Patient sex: F
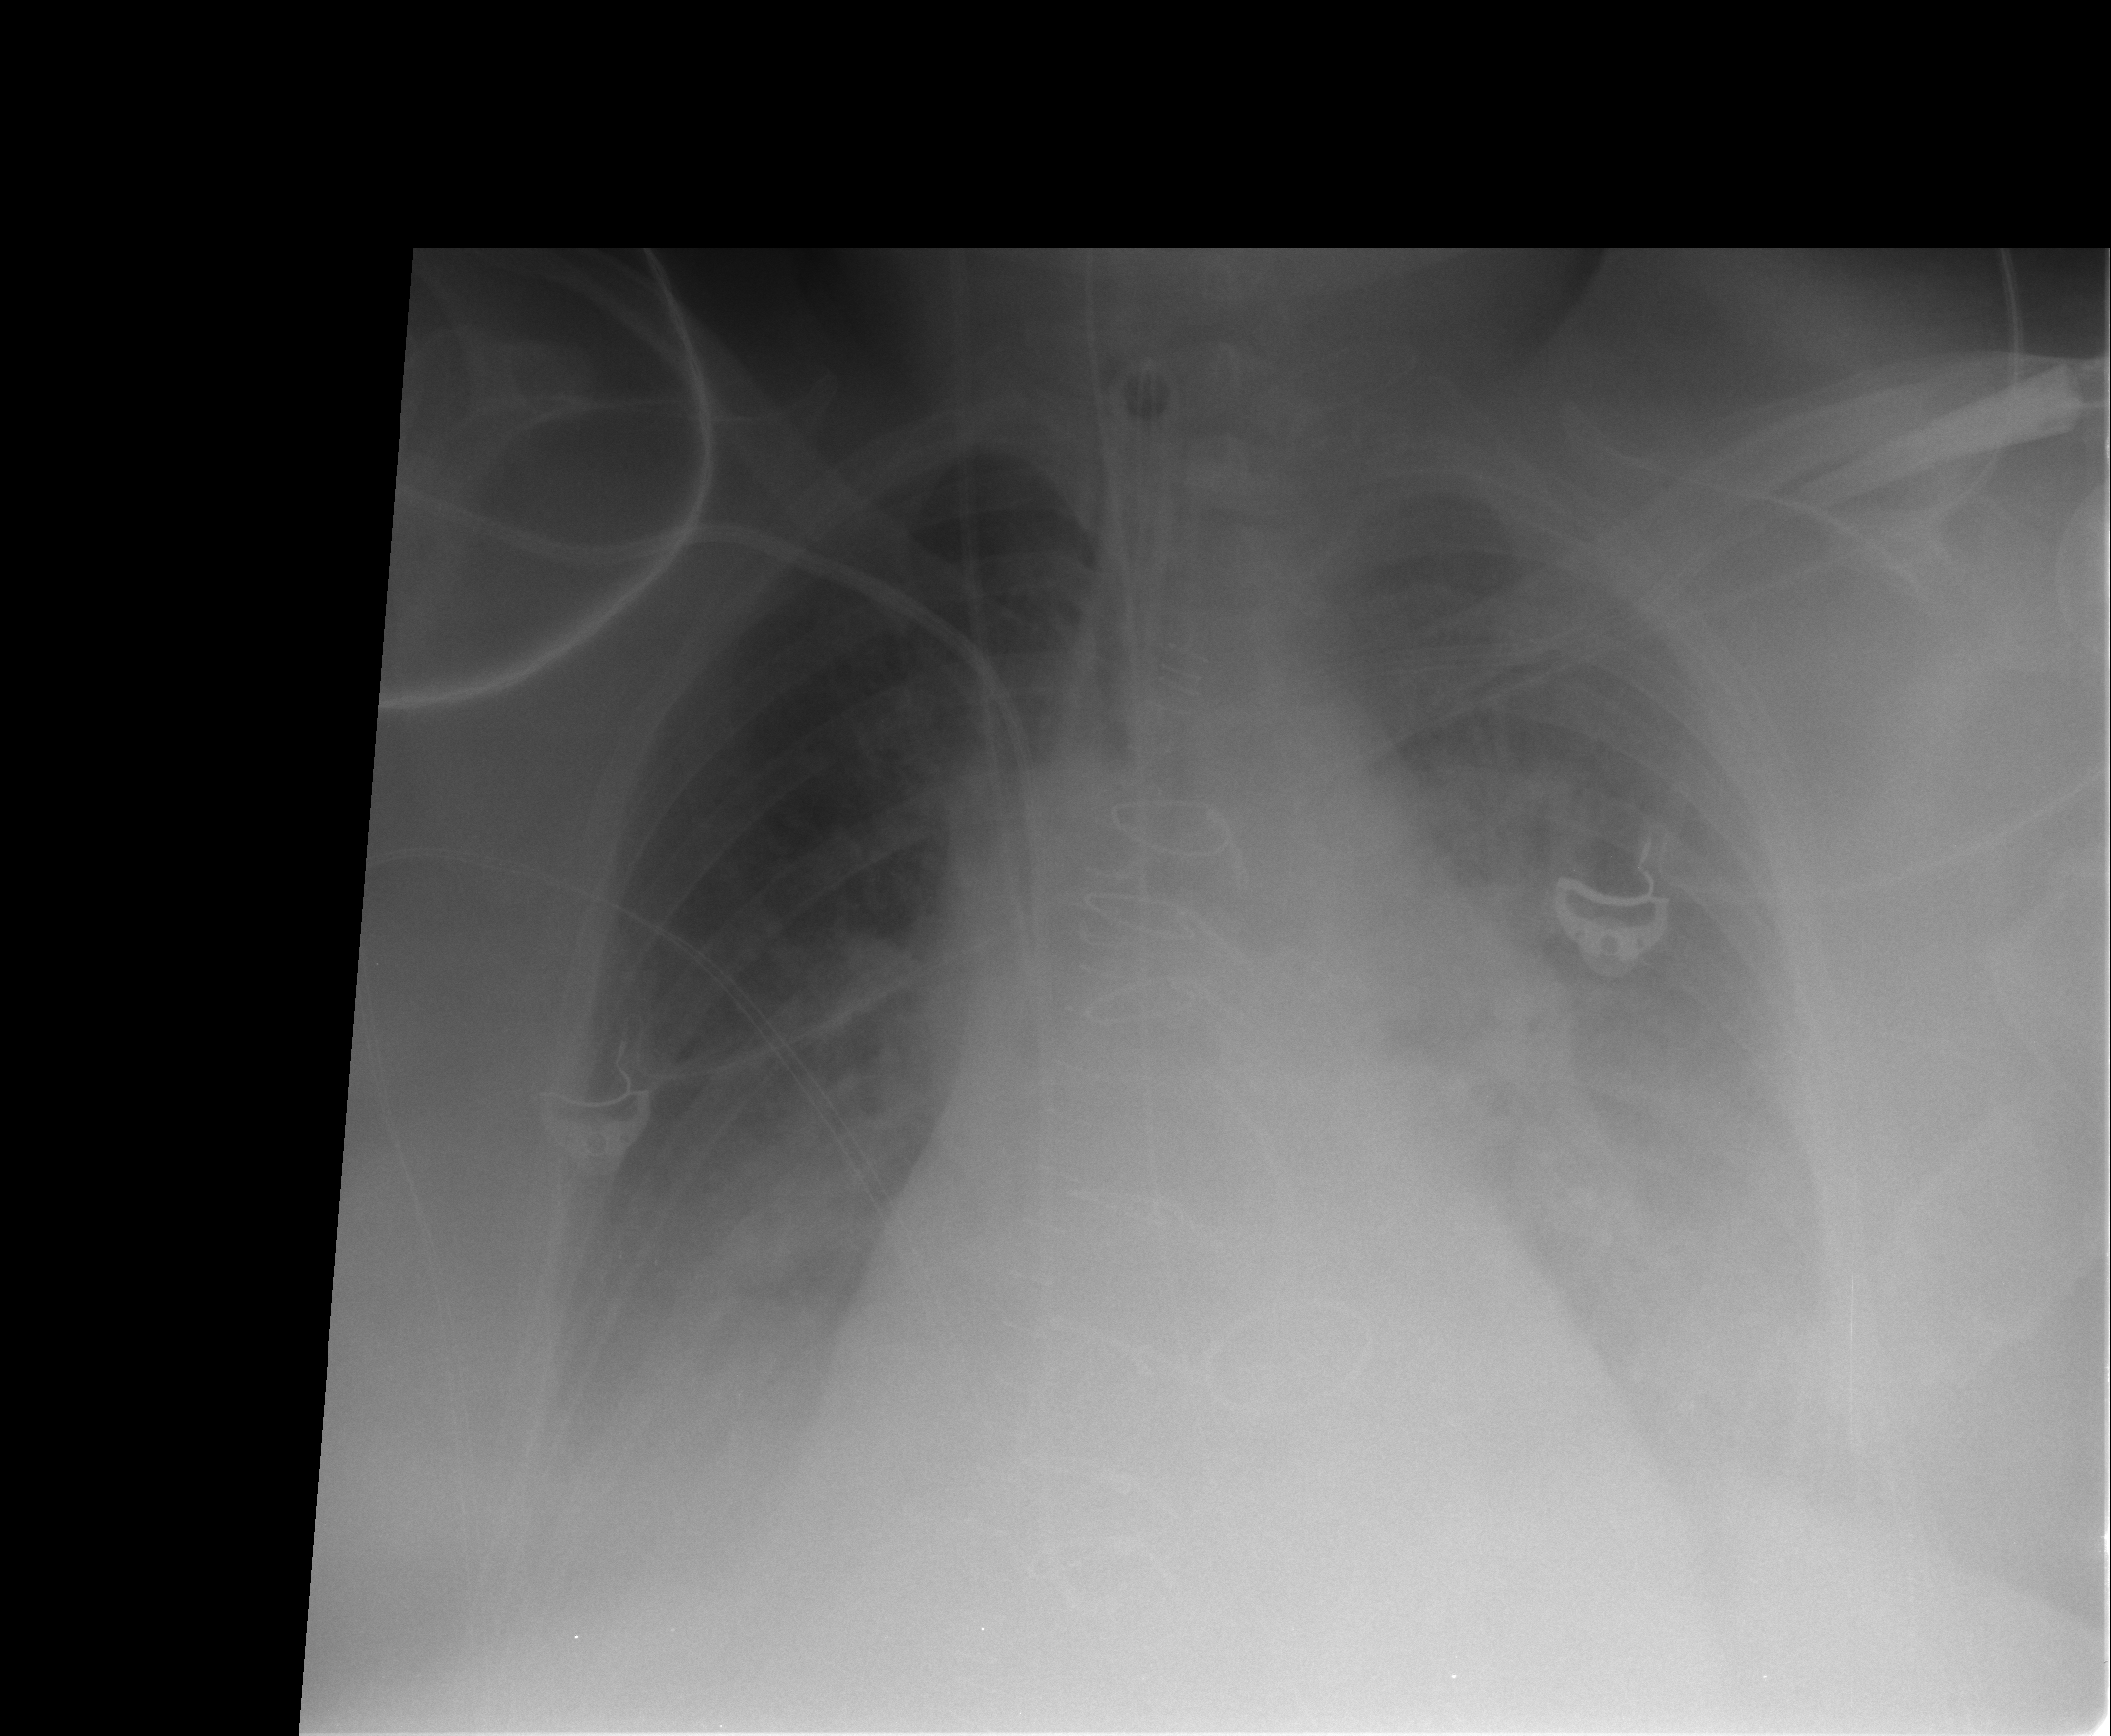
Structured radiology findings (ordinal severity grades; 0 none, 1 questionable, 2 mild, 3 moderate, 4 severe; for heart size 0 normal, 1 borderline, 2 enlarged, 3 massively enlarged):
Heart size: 2
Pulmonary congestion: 3
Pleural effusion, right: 2
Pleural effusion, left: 3
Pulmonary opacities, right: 0
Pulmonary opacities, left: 1
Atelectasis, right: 2
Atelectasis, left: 2